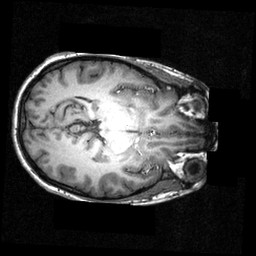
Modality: T1w
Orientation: axial
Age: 23
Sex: female
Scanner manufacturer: siemens
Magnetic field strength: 3.951 T
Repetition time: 1.5 s
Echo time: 0.00335 s